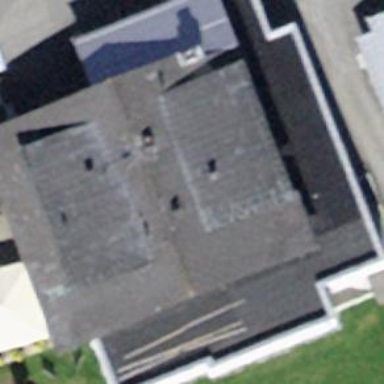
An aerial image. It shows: Hotel with tile roof.